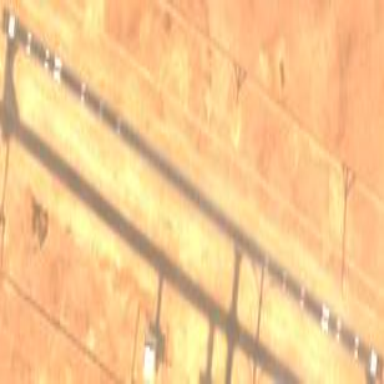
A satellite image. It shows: Runway in airport area.